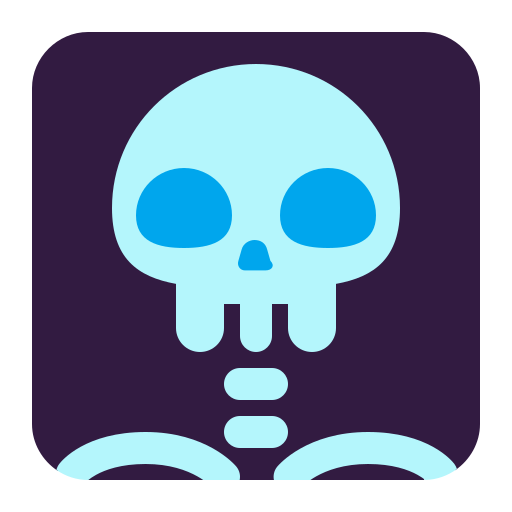
x ray flat